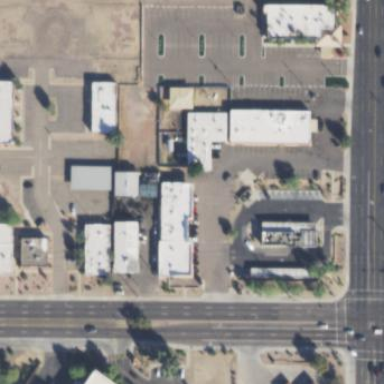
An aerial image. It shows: Commercial area.